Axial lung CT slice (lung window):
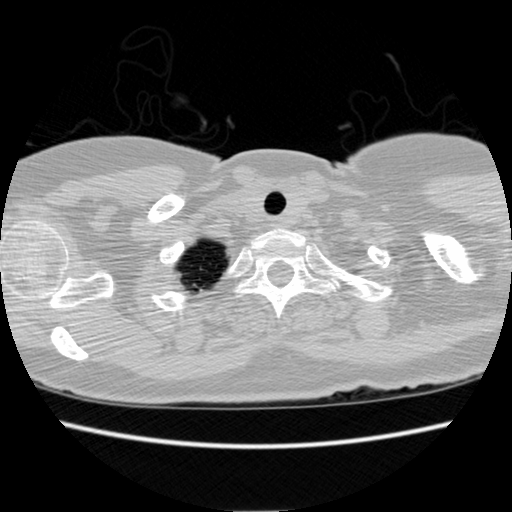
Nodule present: no